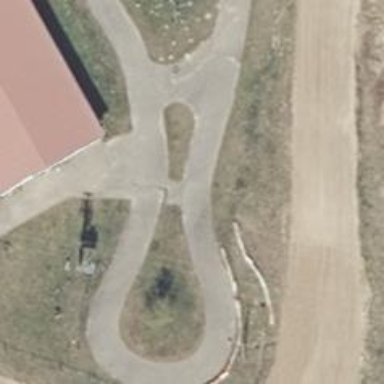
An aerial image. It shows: Asphalt raceway designed for karting sports.